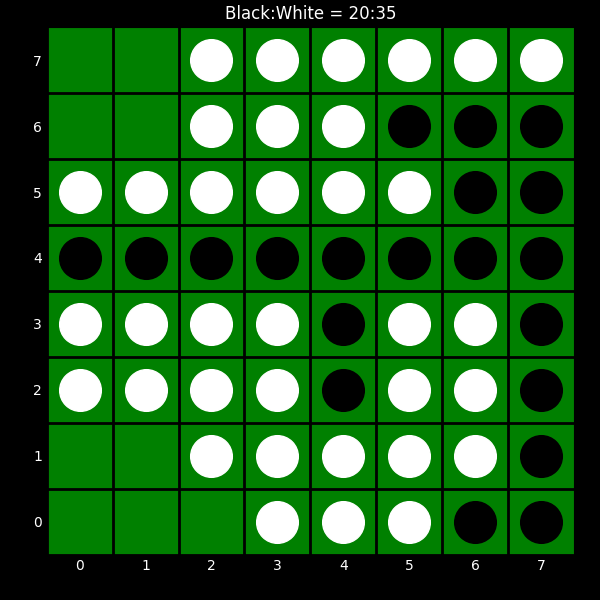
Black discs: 20
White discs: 35